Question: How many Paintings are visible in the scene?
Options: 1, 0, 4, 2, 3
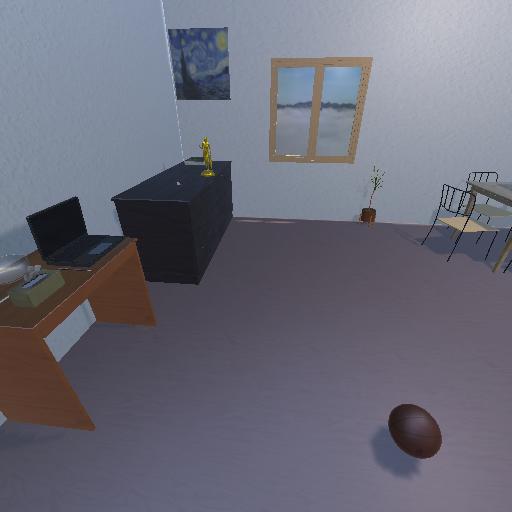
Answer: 1